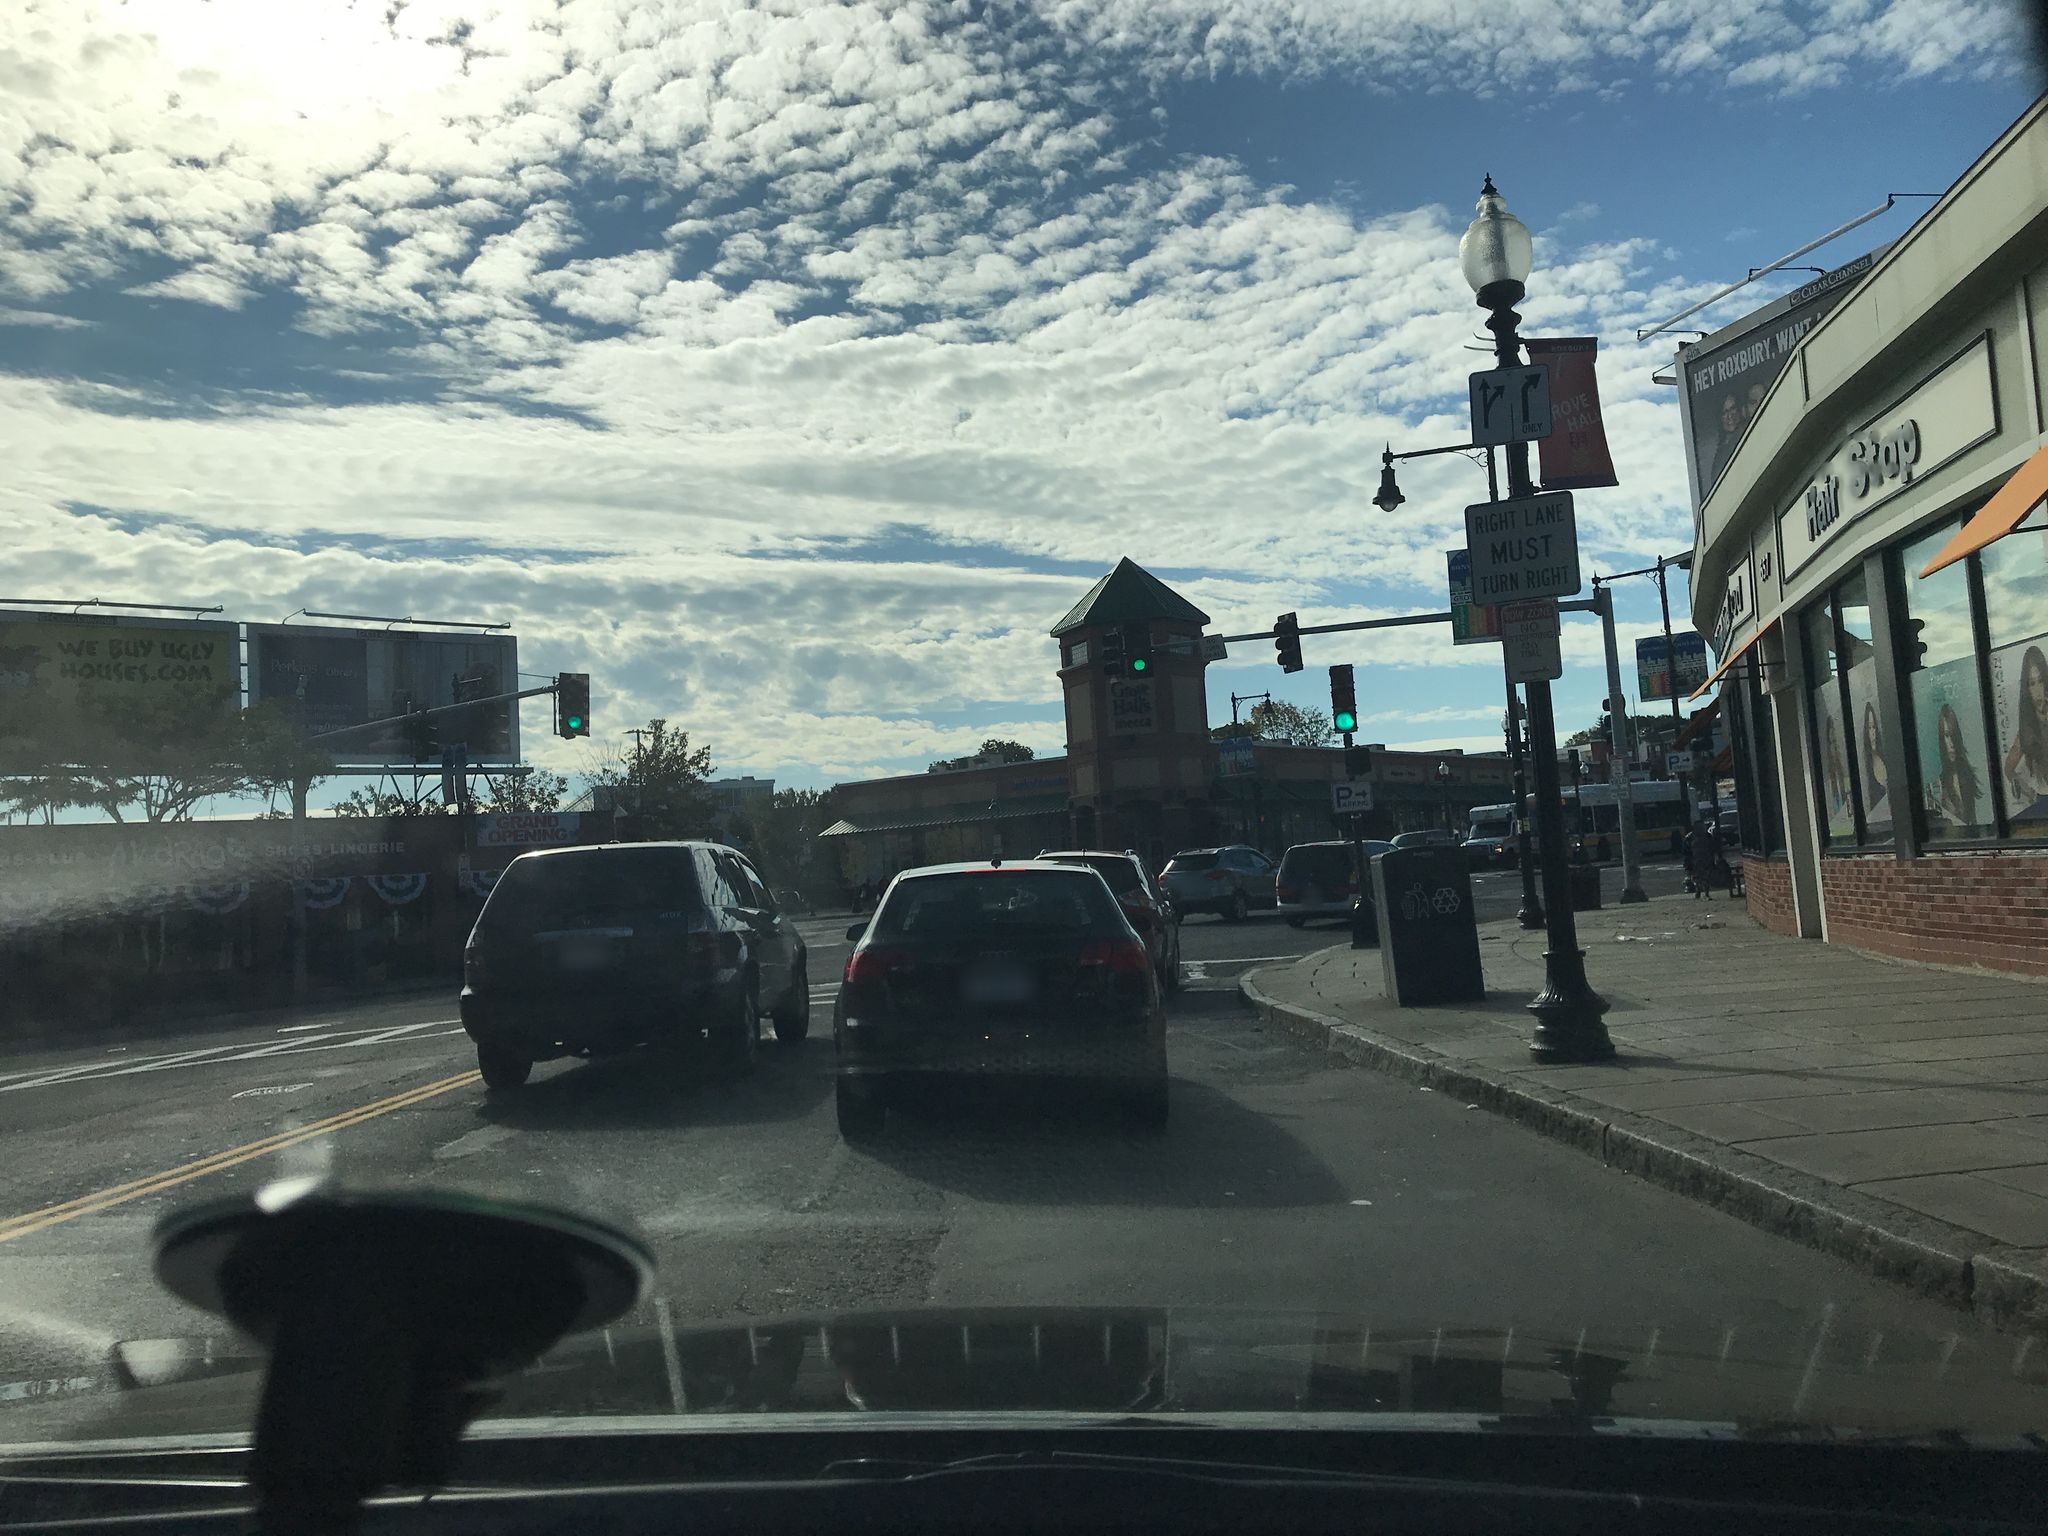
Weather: cloudy
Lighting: day
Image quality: good
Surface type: driving surface
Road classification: secondary
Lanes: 3, 2
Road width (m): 17.1
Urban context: urban centre
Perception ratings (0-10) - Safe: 3.69, Lively: 7.66, Beautiful: 6.2, Boring: 0.84, Depressing: 4.63, Wealthy: 4.48